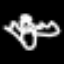
Label: angel